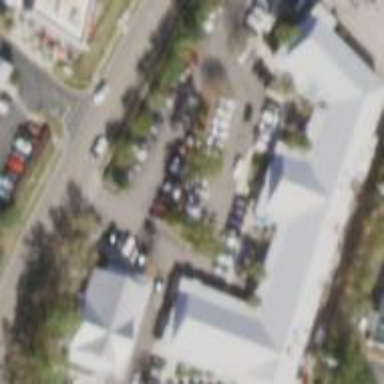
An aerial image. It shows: Commercial building.